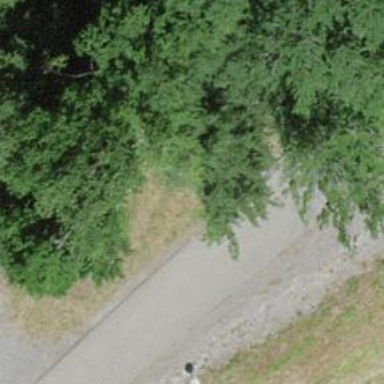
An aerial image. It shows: Unpaved footway.